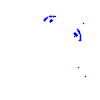
Particle: electron